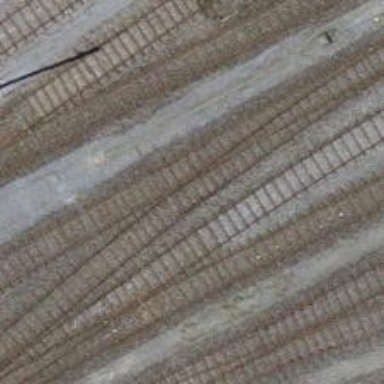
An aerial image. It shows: Railway yard with single rail track. The electrified track has contact line for power supply.